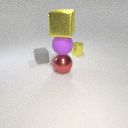
small gray rubber cube to the left of small yellow metal cylinder